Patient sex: F
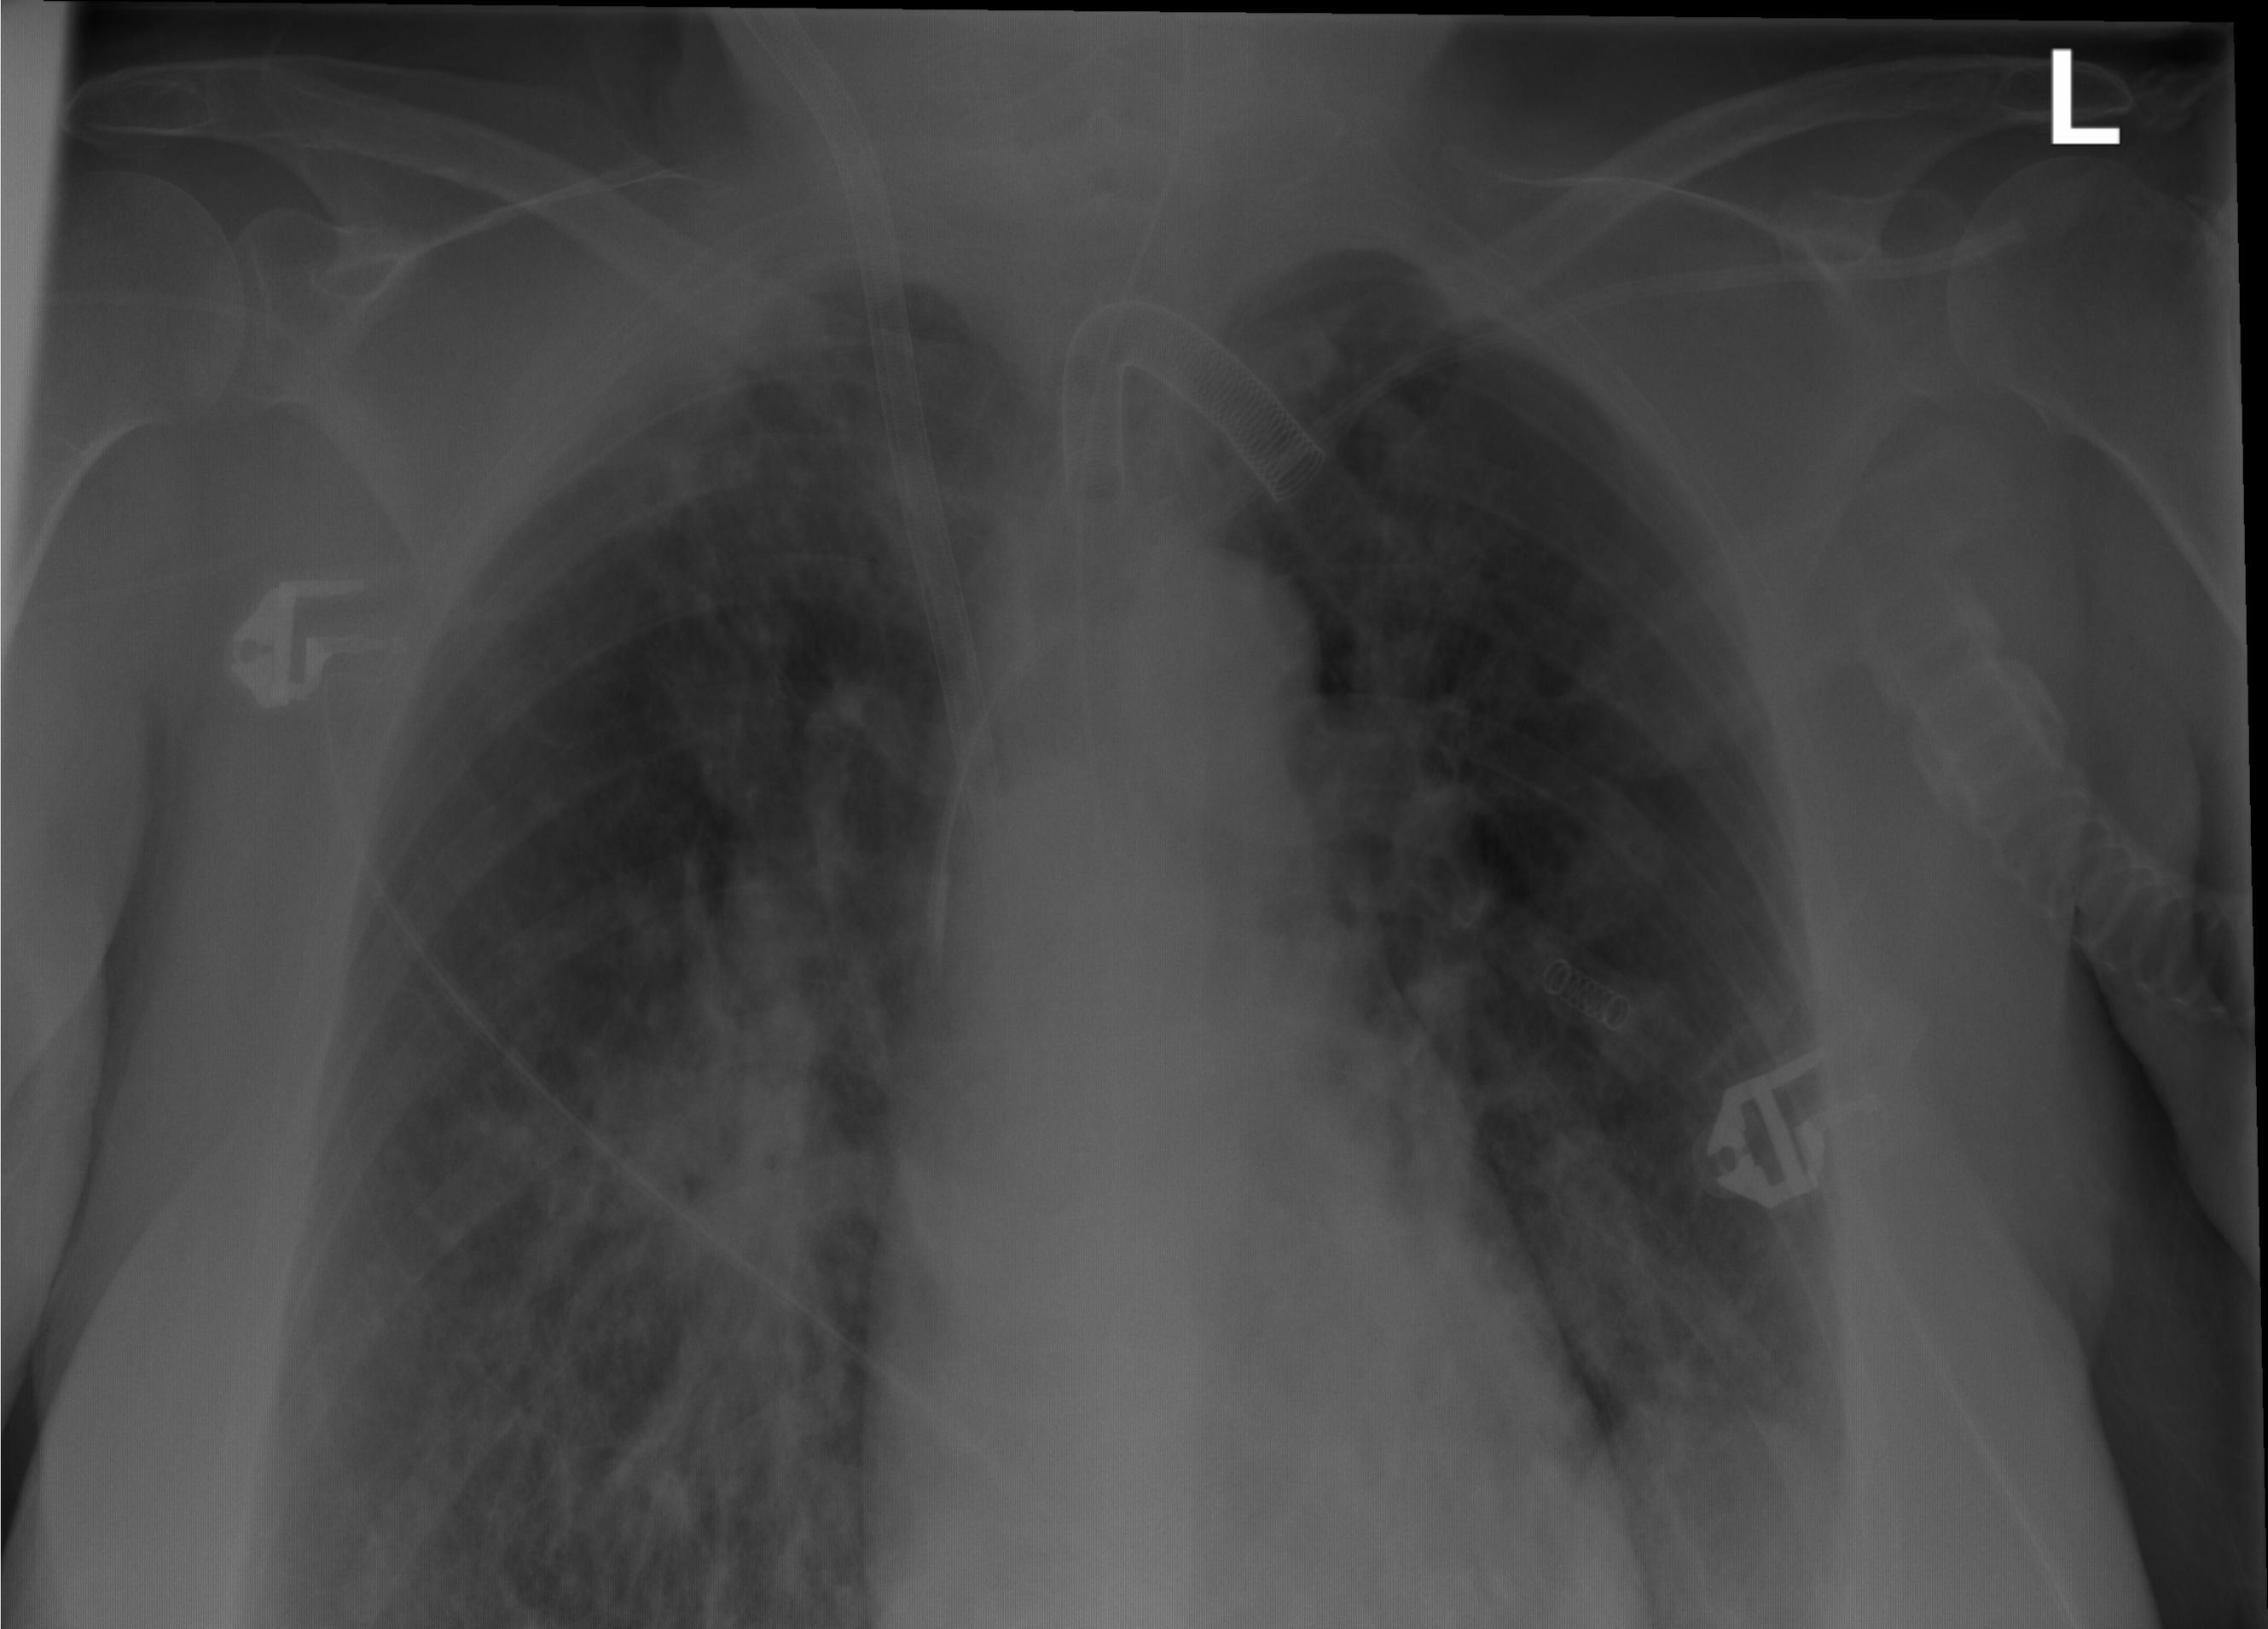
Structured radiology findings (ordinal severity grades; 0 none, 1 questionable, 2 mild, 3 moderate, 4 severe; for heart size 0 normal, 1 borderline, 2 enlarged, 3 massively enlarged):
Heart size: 0
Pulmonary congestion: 0
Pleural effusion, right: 0
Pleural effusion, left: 0
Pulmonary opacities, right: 3
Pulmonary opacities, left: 3
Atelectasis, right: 2
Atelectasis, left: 2